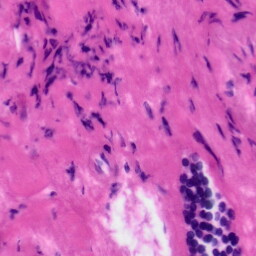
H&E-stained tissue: Tonsil